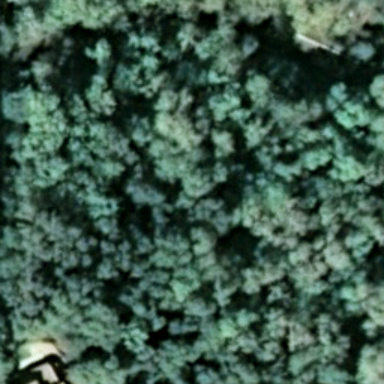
This is a dense forest with lots of dark green trees .